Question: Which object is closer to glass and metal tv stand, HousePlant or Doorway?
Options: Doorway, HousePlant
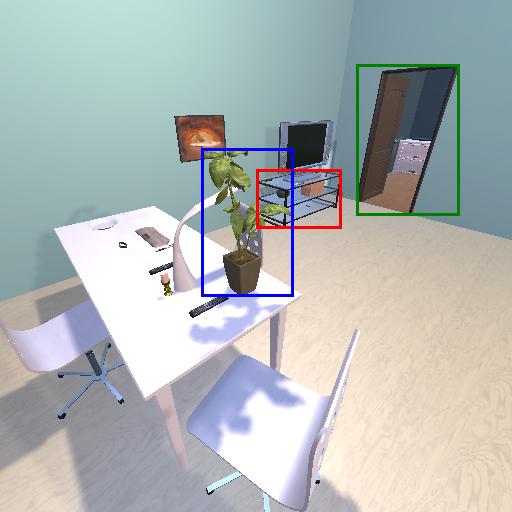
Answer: Doorway